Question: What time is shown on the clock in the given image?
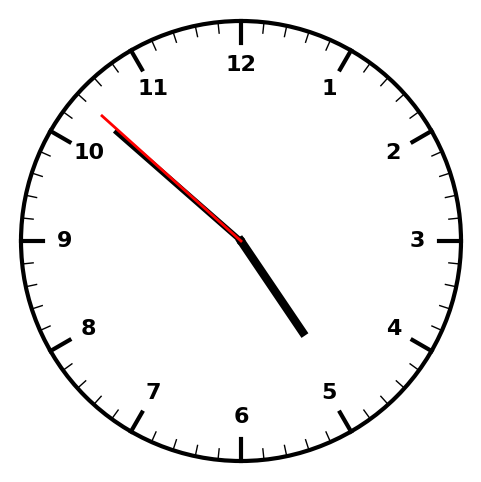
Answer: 04:51:52